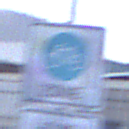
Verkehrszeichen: BeginnFahrradzone
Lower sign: BesondereFahrzeugeUndTransportgueter2
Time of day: SunriseSunset
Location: Outdoor (Suburban)
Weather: PartlyCloudy
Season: NotSpecified
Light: Natural